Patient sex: M
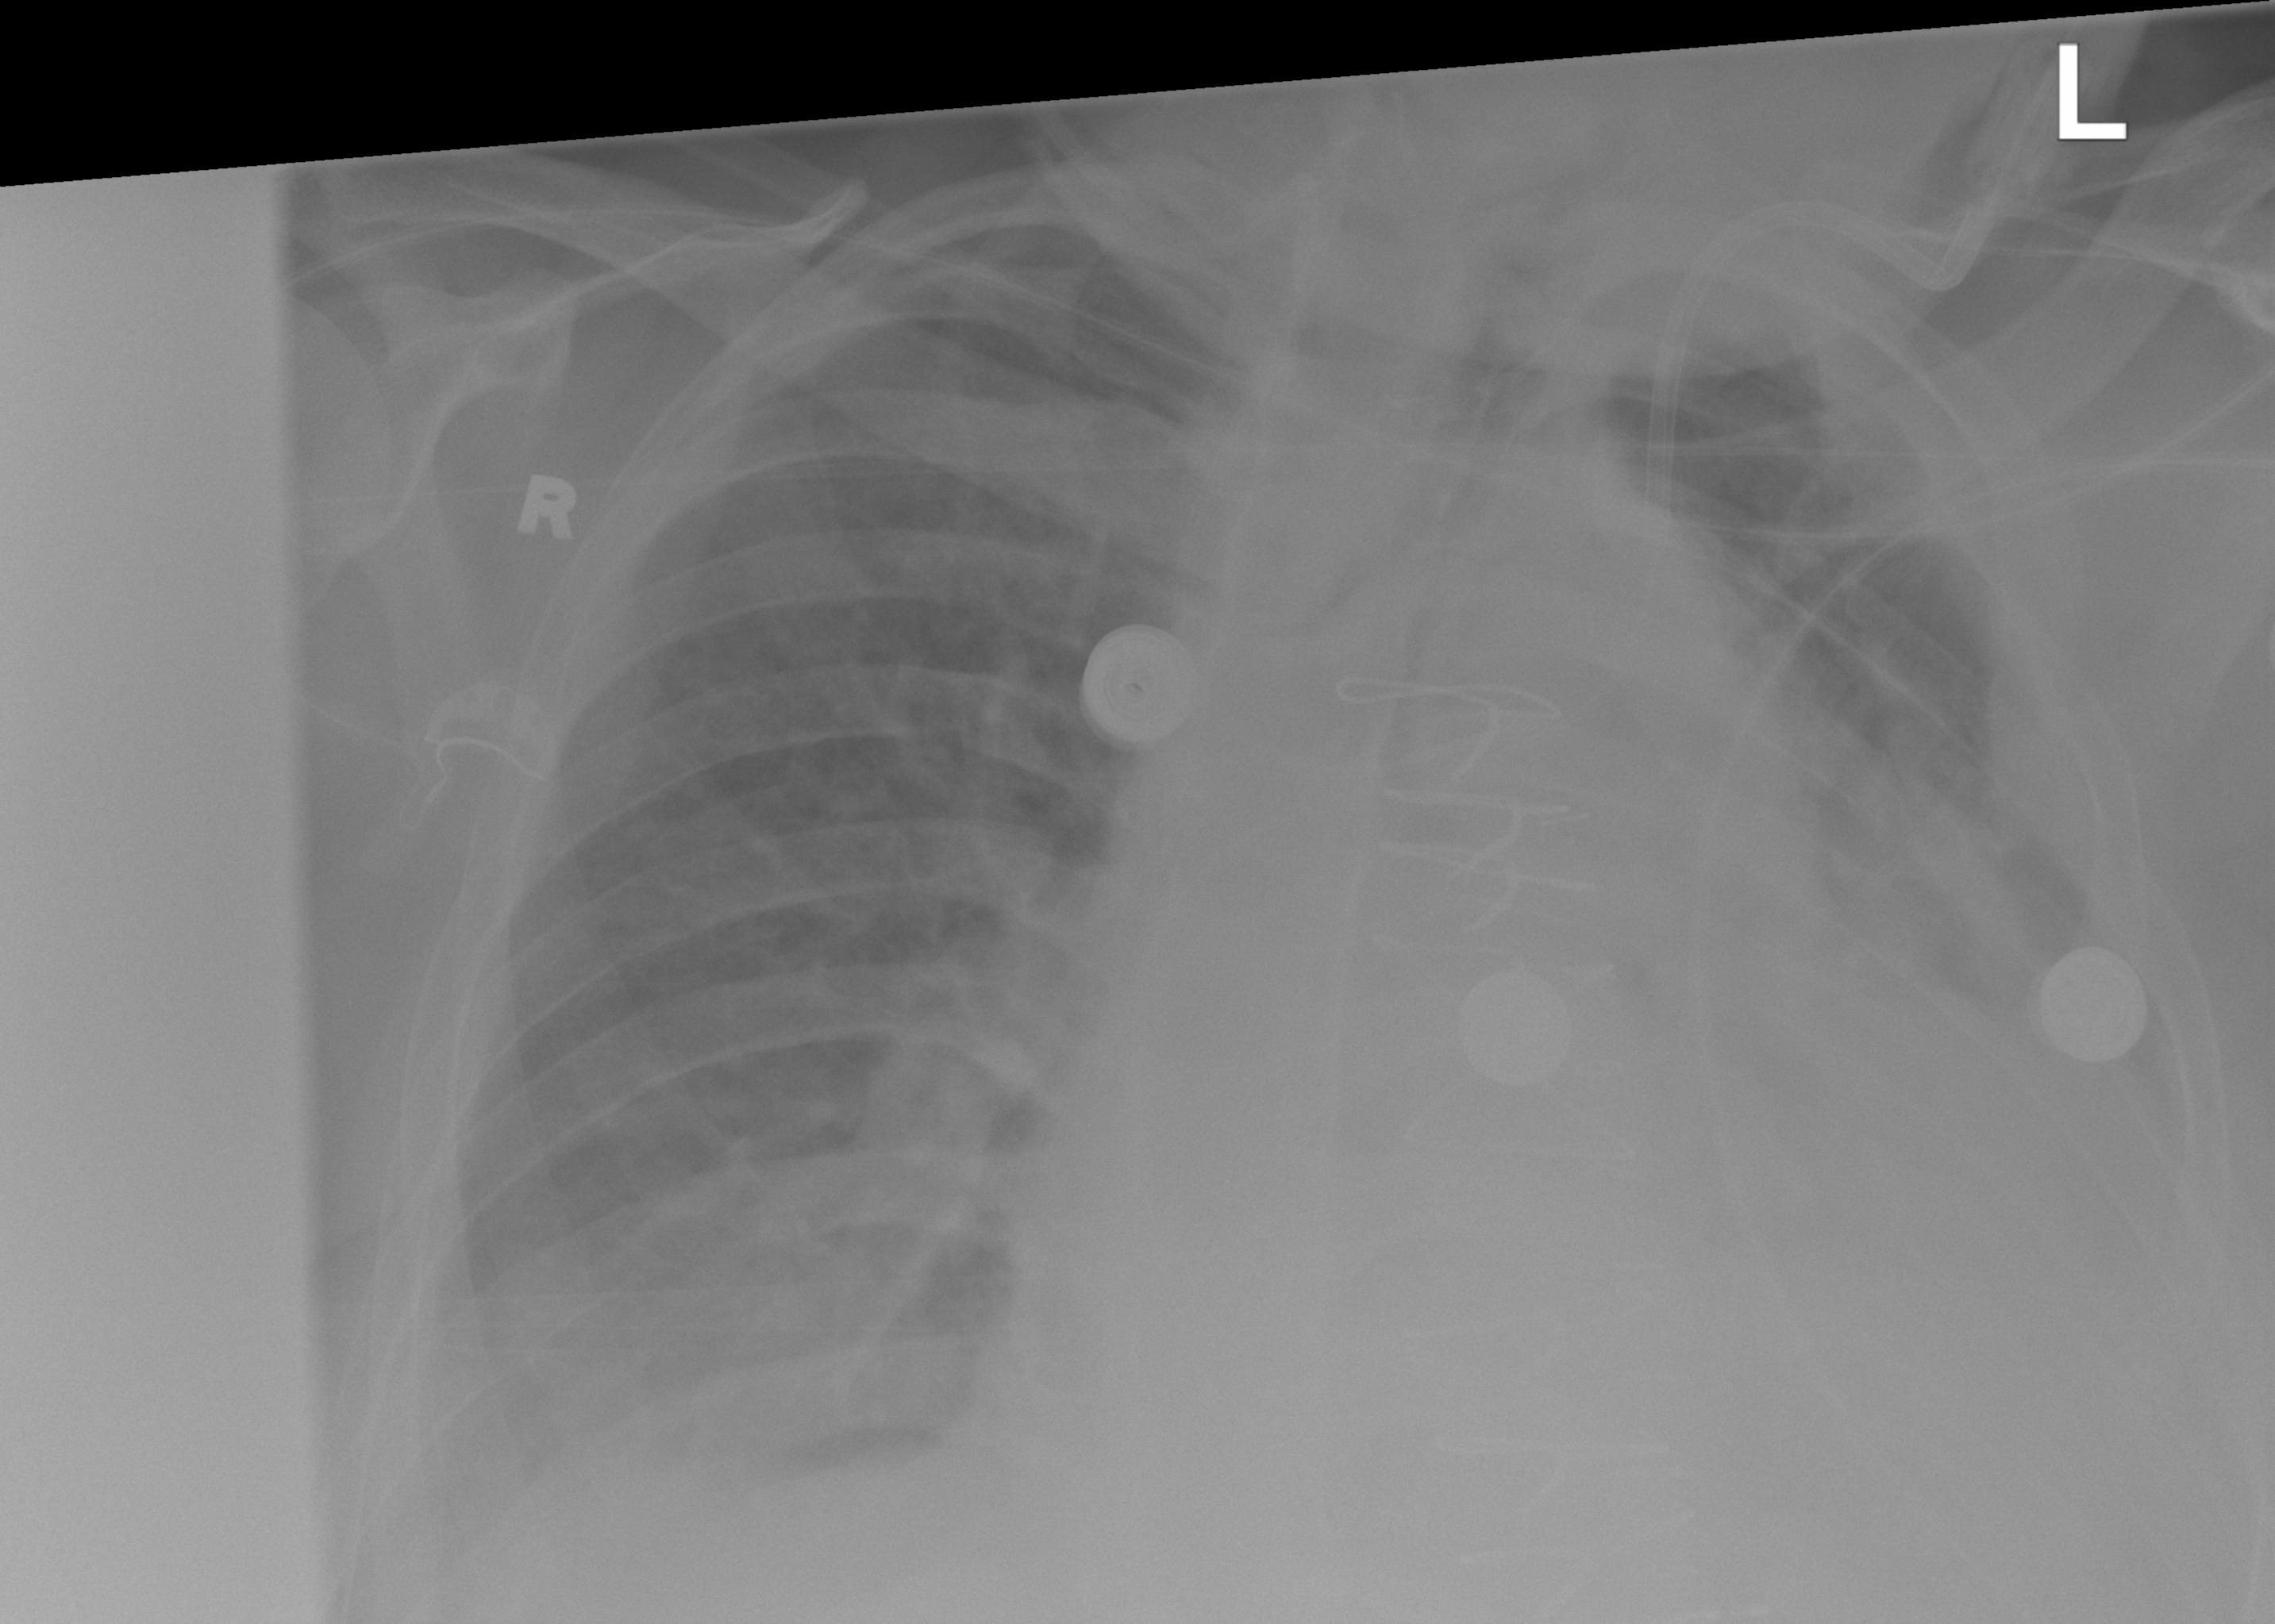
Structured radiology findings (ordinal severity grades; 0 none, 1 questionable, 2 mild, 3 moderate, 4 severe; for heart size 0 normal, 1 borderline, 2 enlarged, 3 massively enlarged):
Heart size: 2
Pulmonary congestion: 2
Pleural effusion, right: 2
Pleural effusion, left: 3
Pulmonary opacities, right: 0
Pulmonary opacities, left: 2
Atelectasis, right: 2
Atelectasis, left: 3